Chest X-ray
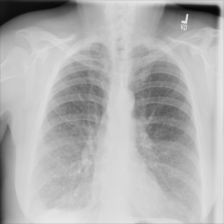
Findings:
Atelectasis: negative
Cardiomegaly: negative
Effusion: negative
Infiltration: negative
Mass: negative
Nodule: positive
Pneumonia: negative
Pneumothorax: negative
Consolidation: negative
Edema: negative
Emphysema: negative
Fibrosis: negative
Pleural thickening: negative
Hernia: negative